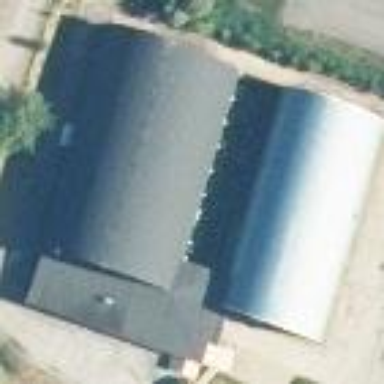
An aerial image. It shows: Sports centre building dedicated to the sport of bowls.